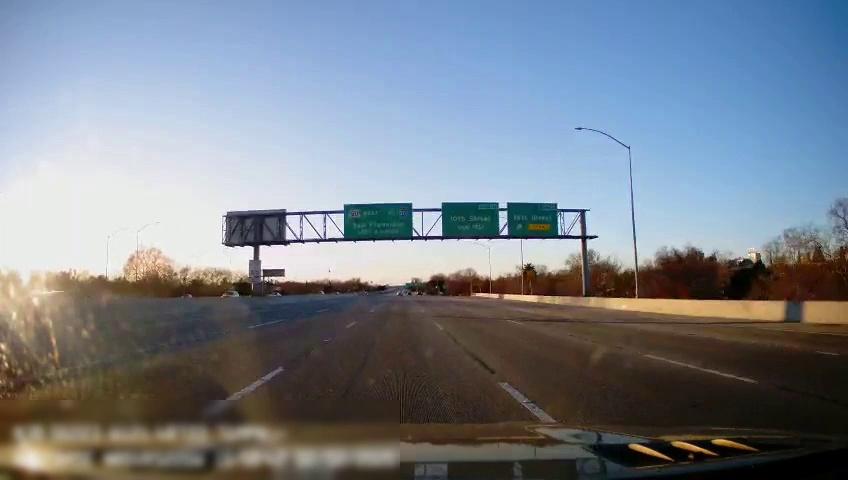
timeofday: Day
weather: Sunny
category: Drivable Space
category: Vehicles | SUV
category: Lanes | Current Lane
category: Lanes | Current Lane
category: Lanes | Alternate Lane
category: Lanes | Alternate Lane
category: Traffic | Signs
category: Traffic | Signs
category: Traffic | Signs